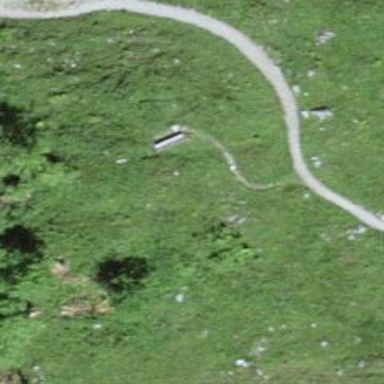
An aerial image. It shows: Bench for seating.